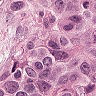
Metastatic tissue present: yes